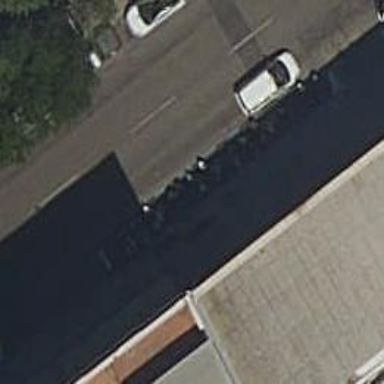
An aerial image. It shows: Motorcycle parking facility.